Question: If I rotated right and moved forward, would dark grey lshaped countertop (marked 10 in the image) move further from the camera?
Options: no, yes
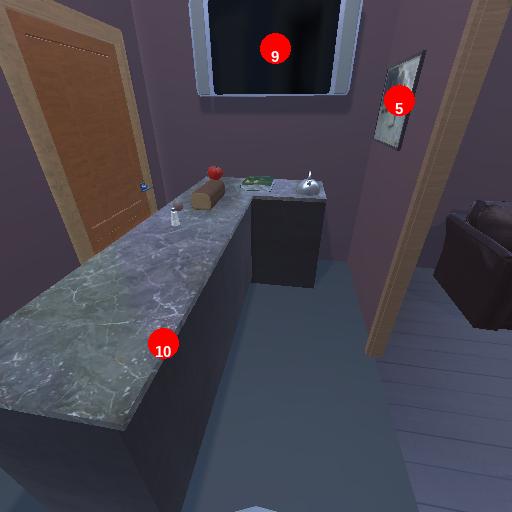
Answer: no